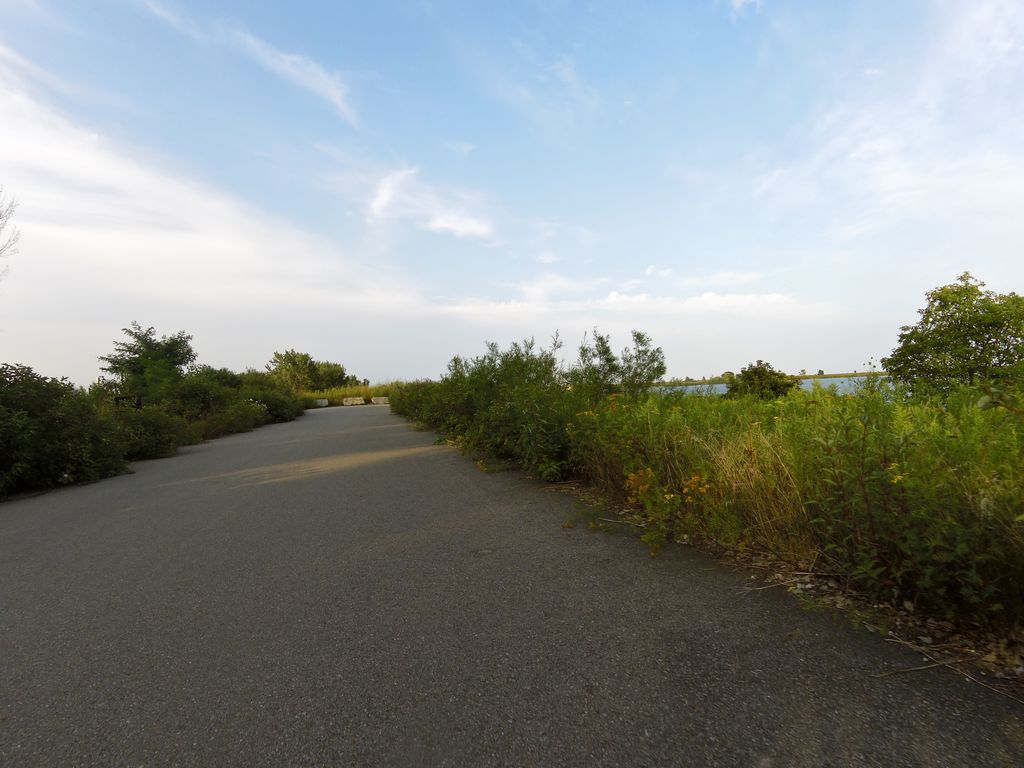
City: toronto